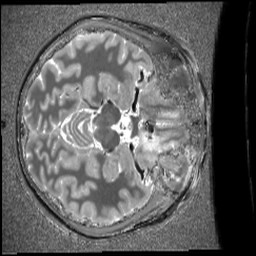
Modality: T1map
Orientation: axial
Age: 20
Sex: female
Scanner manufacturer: siemens
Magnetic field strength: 6.98 T
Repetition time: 6 s
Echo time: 0.00283 s